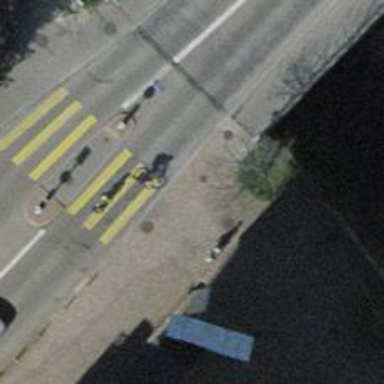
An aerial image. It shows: Sidewalk made of sett.